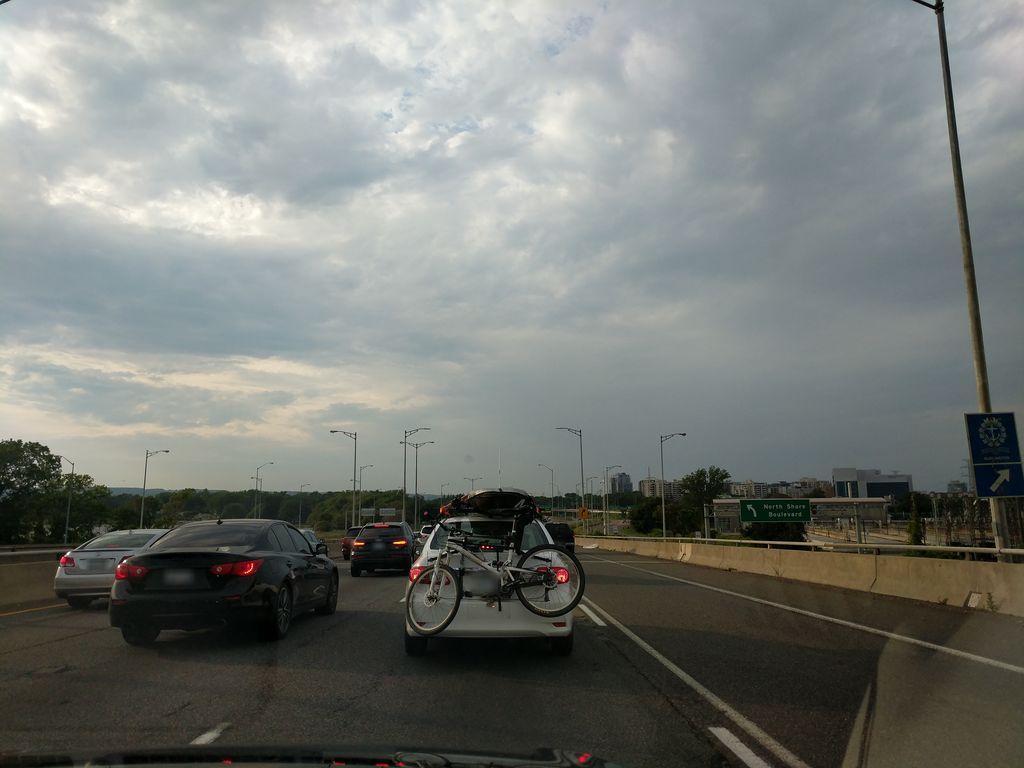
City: hamilton